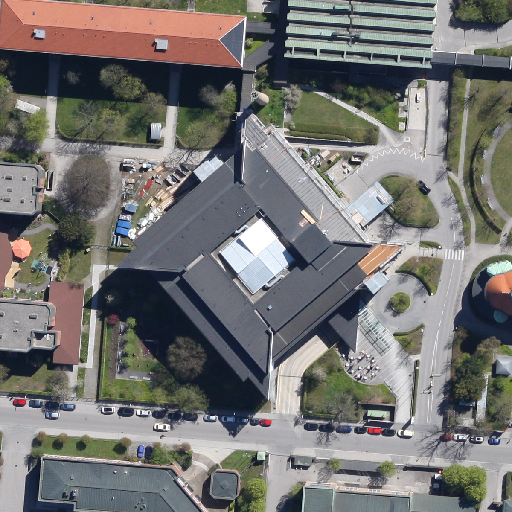
Referring expression: light-duty vehicle